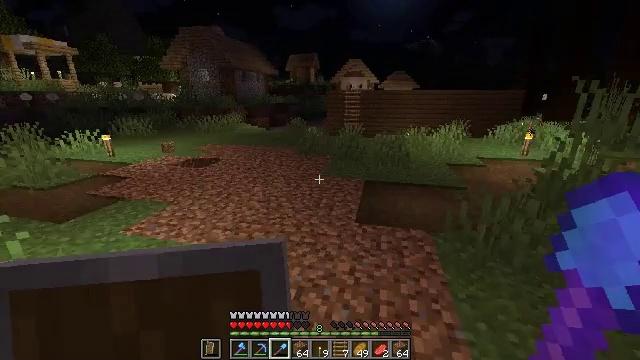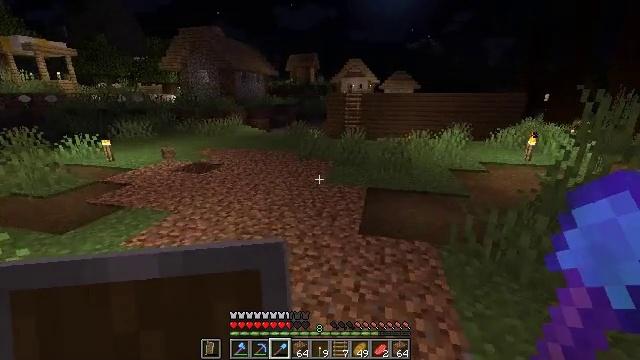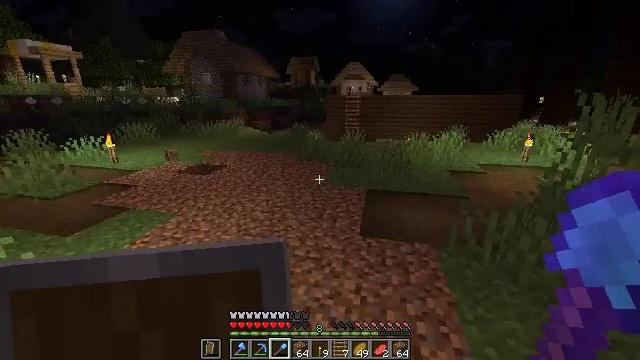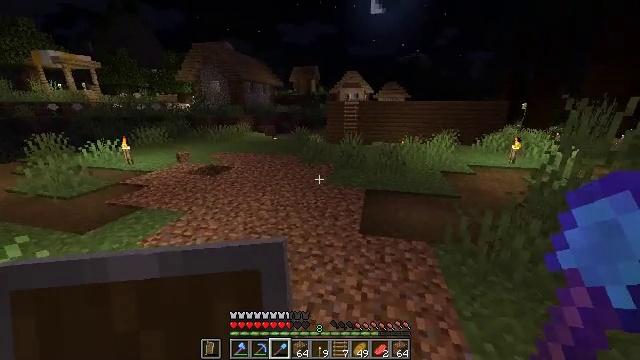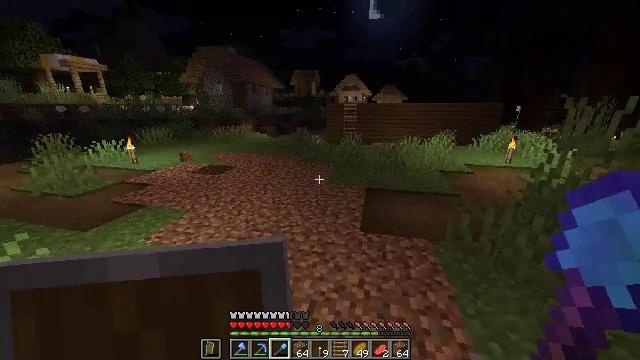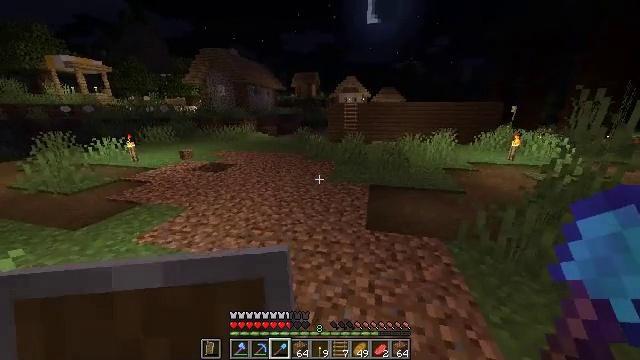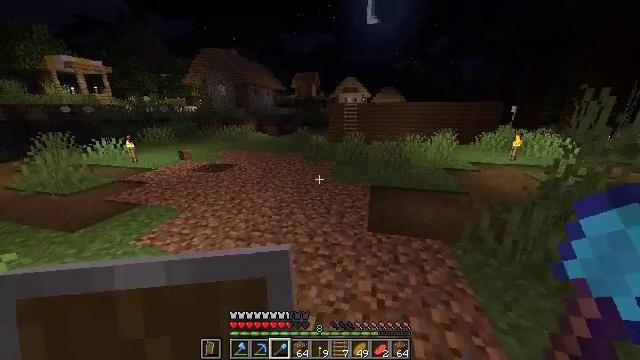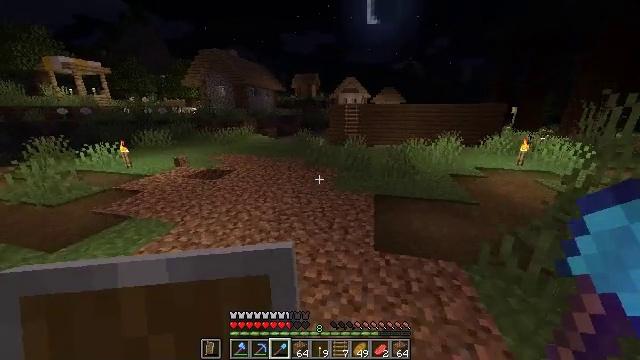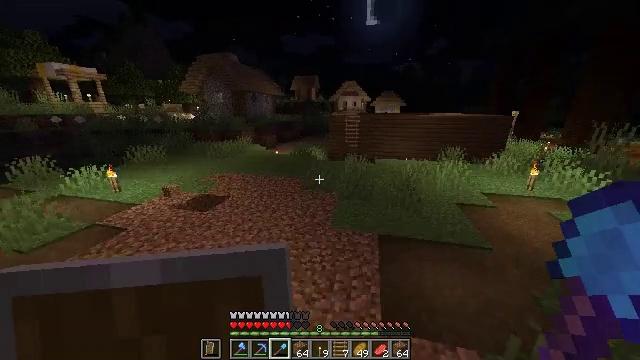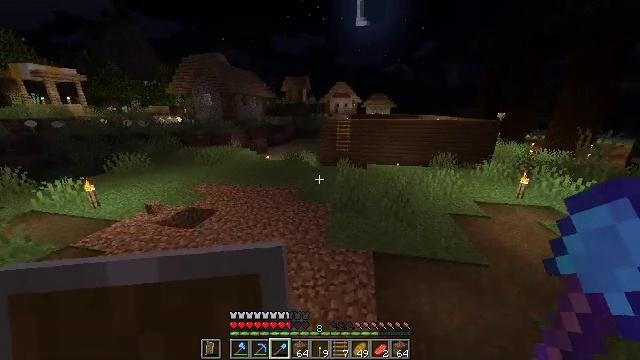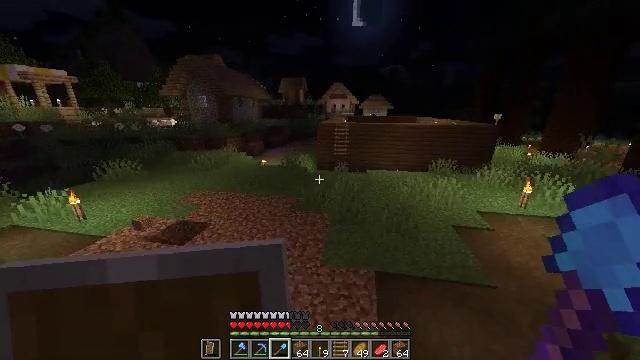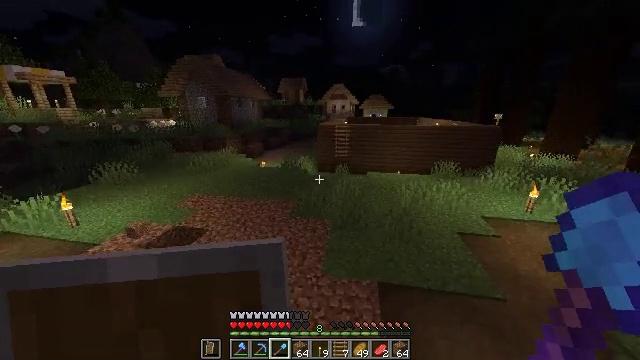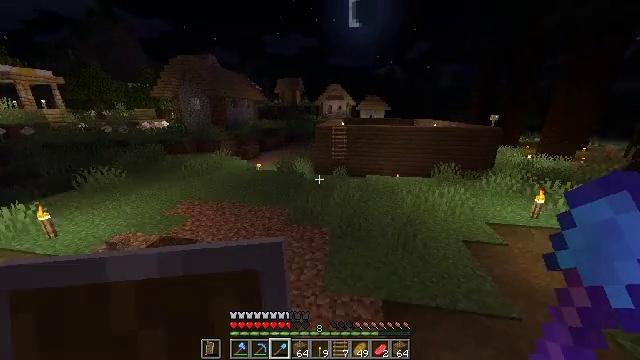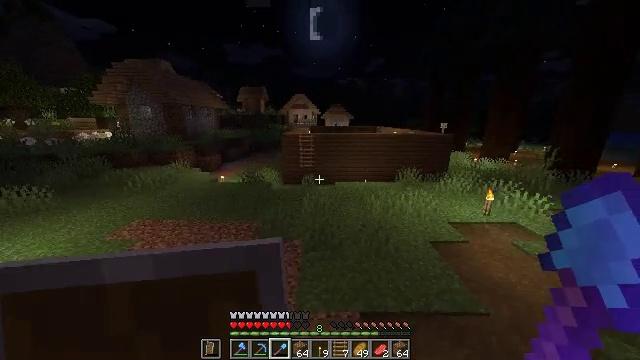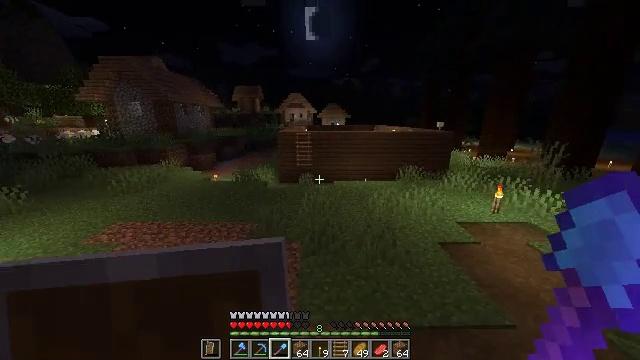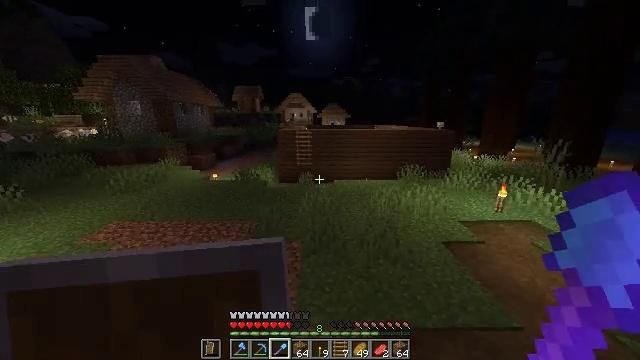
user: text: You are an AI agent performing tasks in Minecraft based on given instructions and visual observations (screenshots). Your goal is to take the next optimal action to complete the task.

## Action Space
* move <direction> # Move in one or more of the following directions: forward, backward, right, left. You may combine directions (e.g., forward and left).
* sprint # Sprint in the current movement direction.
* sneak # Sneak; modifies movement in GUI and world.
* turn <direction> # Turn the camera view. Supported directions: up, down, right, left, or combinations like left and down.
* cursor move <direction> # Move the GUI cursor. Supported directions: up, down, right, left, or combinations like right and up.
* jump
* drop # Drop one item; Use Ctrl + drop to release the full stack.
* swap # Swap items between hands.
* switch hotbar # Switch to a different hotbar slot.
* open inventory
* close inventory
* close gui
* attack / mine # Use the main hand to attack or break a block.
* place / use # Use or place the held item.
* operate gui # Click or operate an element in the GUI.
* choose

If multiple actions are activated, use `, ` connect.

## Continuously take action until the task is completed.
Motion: motion action
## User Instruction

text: Kill mobs.
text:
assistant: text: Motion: move forward, sprint, jump
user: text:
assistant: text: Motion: move forward, sprint, jump
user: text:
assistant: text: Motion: move forward, sprint, jump
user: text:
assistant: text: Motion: move forward, sprint, jump
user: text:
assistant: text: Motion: move forward, sprint, jump
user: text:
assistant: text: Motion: move forward, sprint, jump
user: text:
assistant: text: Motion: move forward, sprint, jump
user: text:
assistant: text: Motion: move forward, sprint, jump
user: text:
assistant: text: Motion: move forward, sprint, turn right, jump
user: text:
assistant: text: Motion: move forward, sprint, jump
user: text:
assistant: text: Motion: move forward, sprint, jump
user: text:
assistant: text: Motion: move forward, sprint, jump
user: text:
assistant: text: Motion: move forward, sprint, turn right and up, jump
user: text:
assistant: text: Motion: move forward, sprint, turn right, jump
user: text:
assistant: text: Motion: move forward, sprint, jump
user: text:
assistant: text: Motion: move forward, turn left, jump
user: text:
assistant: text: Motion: move forward, turn left, jump
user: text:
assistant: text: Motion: move forward, jump
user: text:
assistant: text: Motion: move forward, jump
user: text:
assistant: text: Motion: move forward, jump
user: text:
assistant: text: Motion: move forward, jump
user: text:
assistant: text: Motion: move forward, jump
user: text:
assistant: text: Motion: move forward, jump
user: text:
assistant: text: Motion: move forward, turn left and down, jump
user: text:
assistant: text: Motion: move forward, turn left and down, jump
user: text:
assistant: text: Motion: move forward, jump
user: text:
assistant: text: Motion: move forward, jump
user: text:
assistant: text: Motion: move forward, jump
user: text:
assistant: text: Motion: move forward, jump
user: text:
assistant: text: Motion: move forward, jump